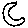
Label: moon